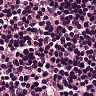
Metastatic tissue present: no